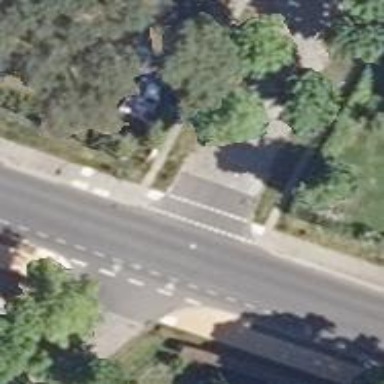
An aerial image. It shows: Road with "give way" sign.